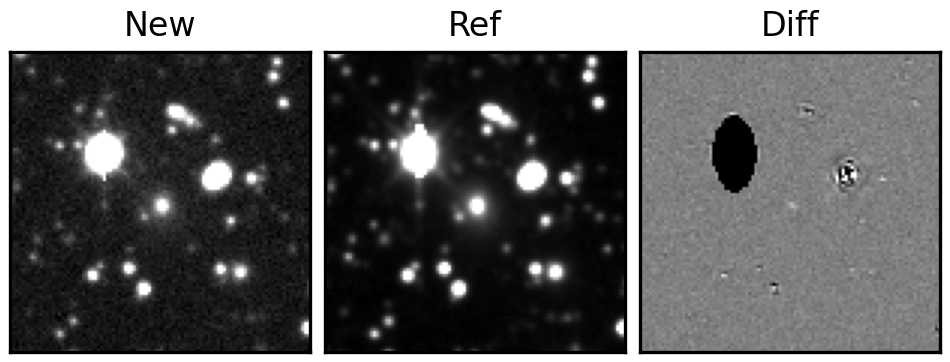
Label: real